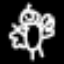
Label: angel